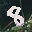
Label: 8